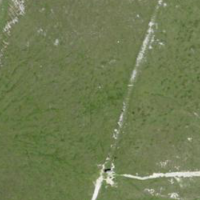
EUNIS habitat code: 26
Species observed at this site:
Anthyllis vulneraria